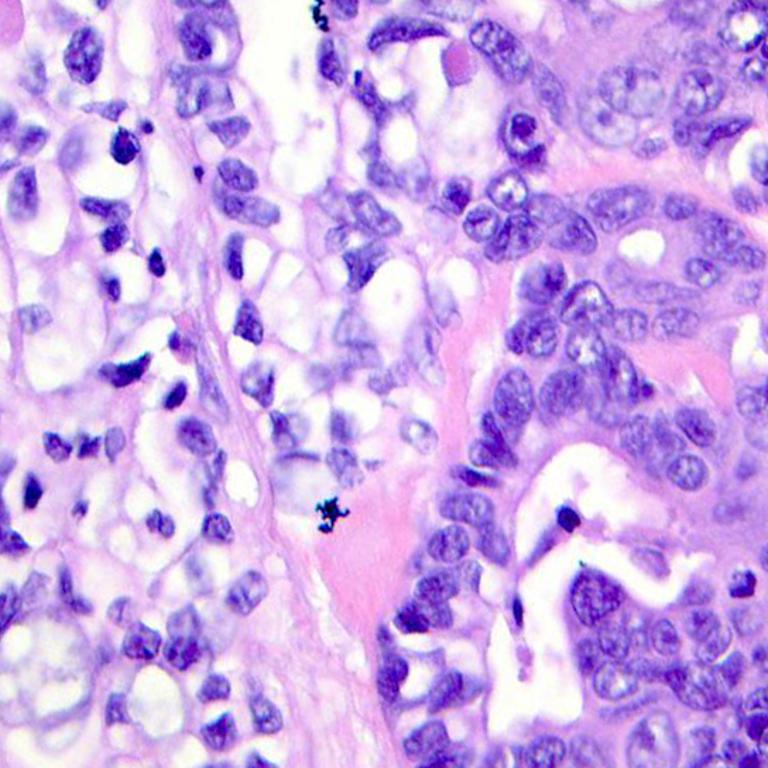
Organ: colon
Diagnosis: adenocarcinomas